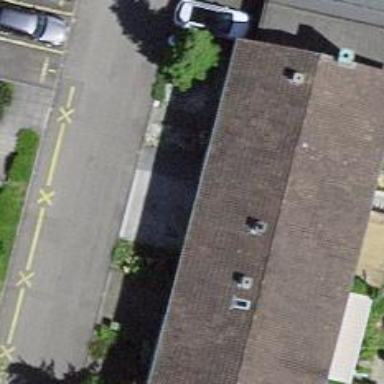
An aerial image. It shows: Terrace building.